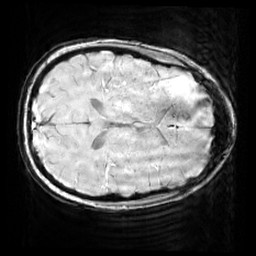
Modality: SWI
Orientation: axial
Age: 10
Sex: female
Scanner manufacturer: siemens
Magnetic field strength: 3 T
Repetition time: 0.027 s
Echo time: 0.02 s